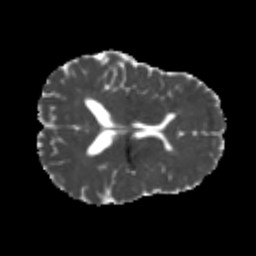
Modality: MD
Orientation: axial
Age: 22
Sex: female
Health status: healthy
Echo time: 0.074 s